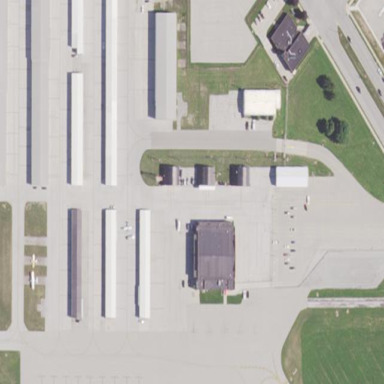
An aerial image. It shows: Apron at the airport.